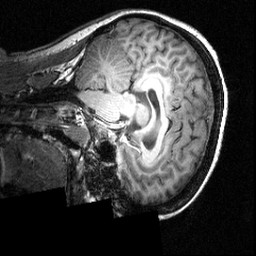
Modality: T1w
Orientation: sagittal
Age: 27
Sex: female
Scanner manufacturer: siemens
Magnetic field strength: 3.951 T
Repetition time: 1.5 s
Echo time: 0.00335 s